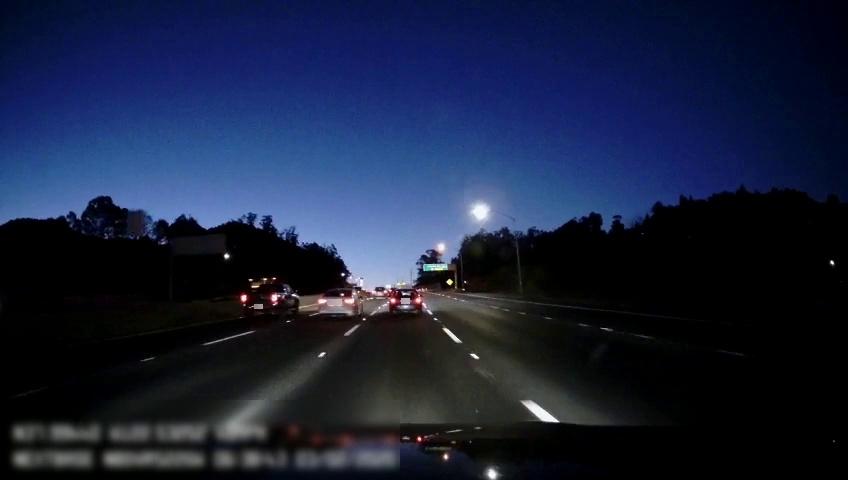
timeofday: Night
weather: Other
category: Drivable Space
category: Vehicles | SUV
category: Vehicles | Car
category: Vehicles | Truck
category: Vehicles | Truck
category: Vehicles | Car
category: Lanes | Alternate Lane
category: Lanes | Alternate Lane
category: Lanes | Current Lane
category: Lanes | Current Lane
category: Lanes | Alternate Lane
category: Lanes | Alternate Lane
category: Traffic | Signs